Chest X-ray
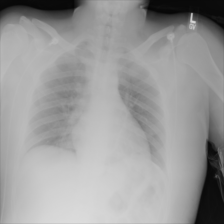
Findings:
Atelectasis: negative
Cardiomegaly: negative
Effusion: negative
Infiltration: negative
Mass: negative
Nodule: negative
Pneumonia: negative
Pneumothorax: negative
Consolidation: negative
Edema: negative
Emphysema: negative
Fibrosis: negative
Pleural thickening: negative
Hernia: negative